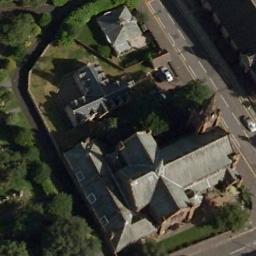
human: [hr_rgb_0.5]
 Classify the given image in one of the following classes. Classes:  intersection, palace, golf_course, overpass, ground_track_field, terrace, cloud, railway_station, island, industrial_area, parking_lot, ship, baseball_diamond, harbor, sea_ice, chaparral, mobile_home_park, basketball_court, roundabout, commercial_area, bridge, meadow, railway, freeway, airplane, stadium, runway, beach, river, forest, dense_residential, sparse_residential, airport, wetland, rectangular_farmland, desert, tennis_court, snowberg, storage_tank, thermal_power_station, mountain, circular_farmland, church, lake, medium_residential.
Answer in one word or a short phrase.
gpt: church